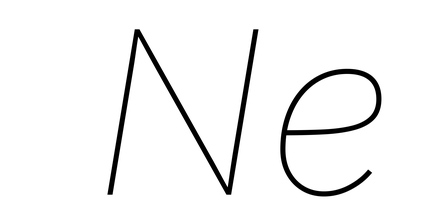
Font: Inter-Italic_Thin_Italic